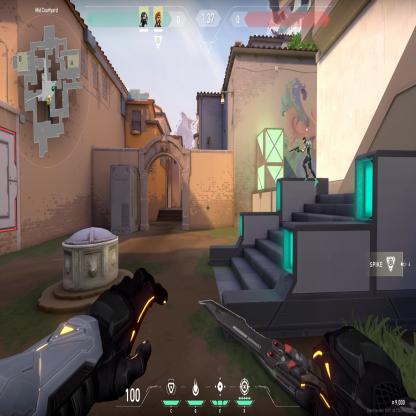
Label: teammate